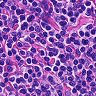
Metastatic tissue present: no